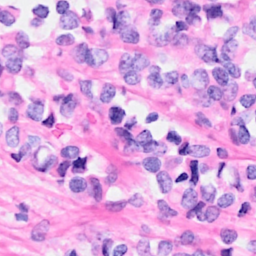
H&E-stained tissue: Breast